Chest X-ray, PA view. Patient: 61 years old, sex M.
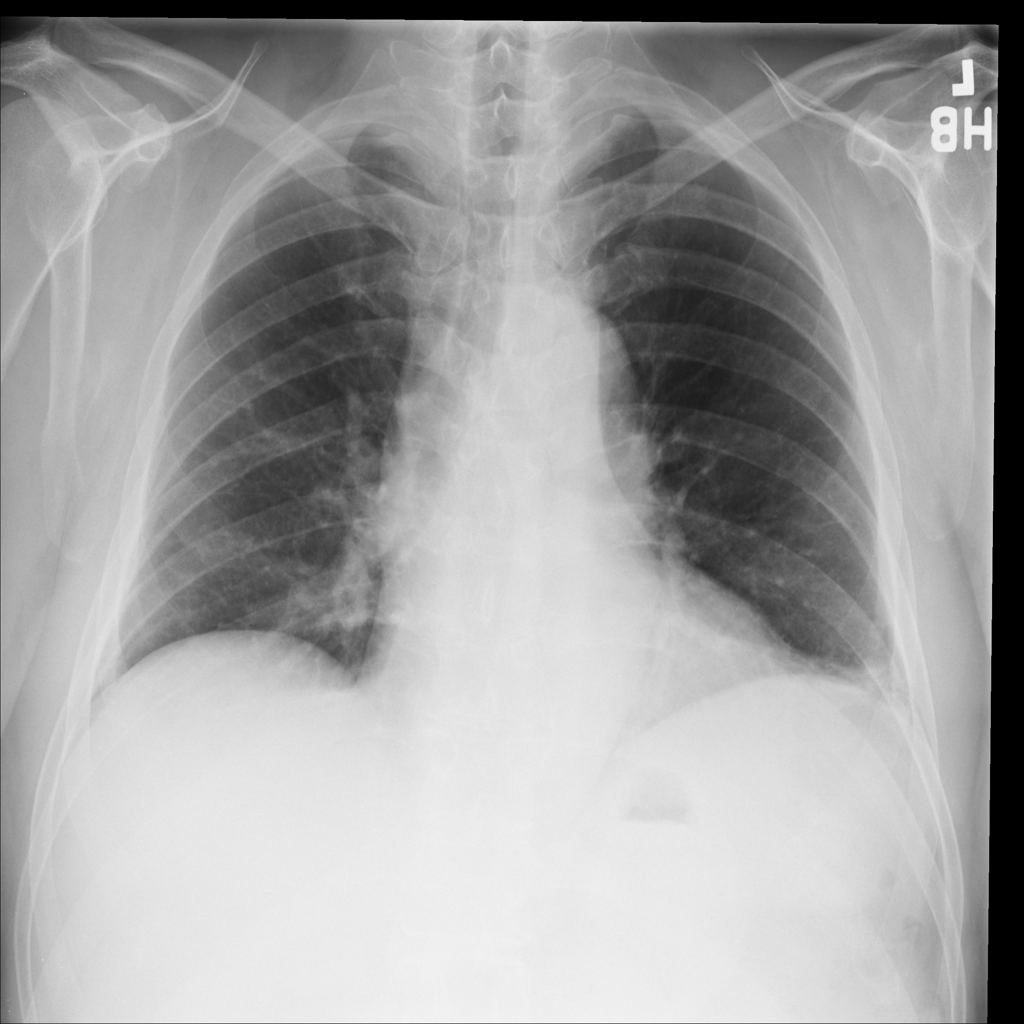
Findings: Atelectasis